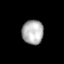
Tissue: lung
Cell type: Epithelial cells
Senescence score: 0.2187
Nuclear area (px): 512
Mean DAPI intensity: 175.945